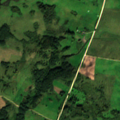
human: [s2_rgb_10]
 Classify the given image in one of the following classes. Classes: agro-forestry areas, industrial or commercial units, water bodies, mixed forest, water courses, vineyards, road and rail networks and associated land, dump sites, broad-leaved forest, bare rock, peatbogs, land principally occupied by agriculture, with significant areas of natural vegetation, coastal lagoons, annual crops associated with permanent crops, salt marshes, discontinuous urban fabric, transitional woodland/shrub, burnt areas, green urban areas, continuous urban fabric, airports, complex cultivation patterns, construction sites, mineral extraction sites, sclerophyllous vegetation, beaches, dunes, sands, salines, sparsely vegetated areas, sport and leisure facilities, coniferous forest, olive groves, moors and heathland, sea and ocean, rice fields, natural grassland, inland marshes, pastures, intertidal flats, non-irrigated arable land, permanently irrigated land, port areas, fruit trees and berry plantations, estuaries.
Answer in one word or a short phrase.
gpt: non-irrigated arable land, pastures, land principally occupied by agriculture, with significant areas of natural vegetation, transitional woodland/shrub